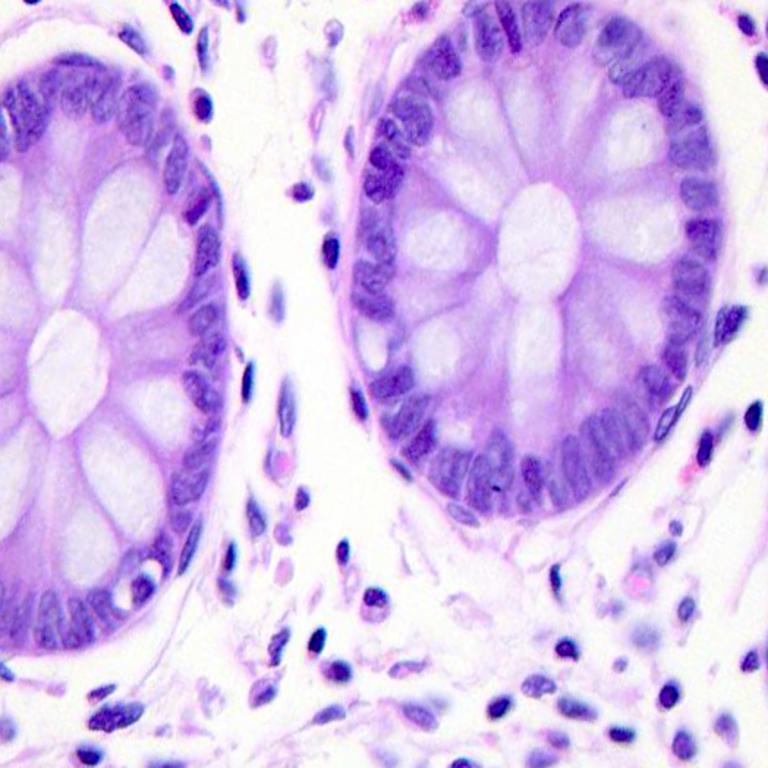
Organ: colon
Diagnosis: benign